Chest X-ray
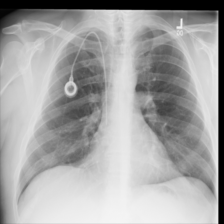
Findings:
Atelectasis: negative
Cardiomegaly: negative
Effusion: negative
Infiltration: negative
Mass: negative
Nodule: negative
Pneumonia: negative
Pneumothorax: negative
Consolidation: negative
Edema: negative
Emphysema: negative
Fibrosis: negative
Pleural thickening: negative
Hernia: negative